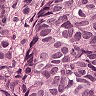
Metastatic tissue present: yes